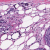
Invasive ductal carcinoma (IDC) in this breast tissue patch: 0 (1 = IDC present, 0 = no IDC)